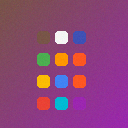
Screen state: on